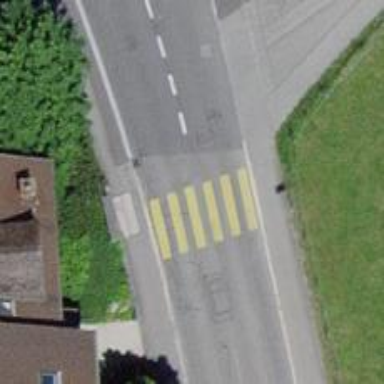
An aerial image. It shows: Uncontrolled crossing on the road.